Aerial crown-view tile of a tropical tree (Barro Colorado Island, Panama), acquired 20250217:
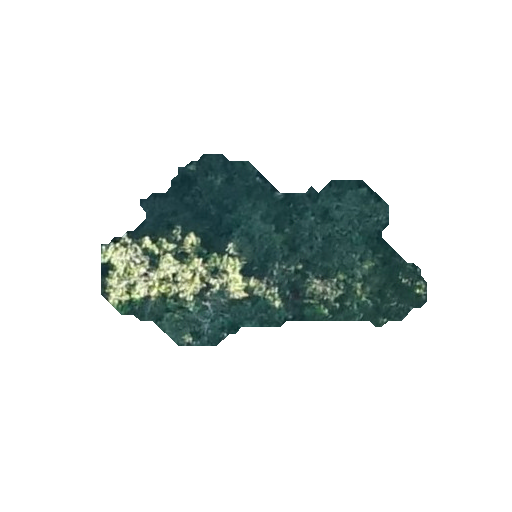
Species: Prioria copaifera
GBIF accepted scientific name: Prioria copaifera
Crown area: 60.736 m²